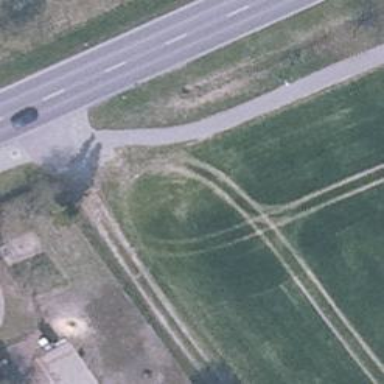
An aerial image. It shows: Asphalt path.